Chest X-ray. View position: AP
Patient age: 58
Patient sex: M
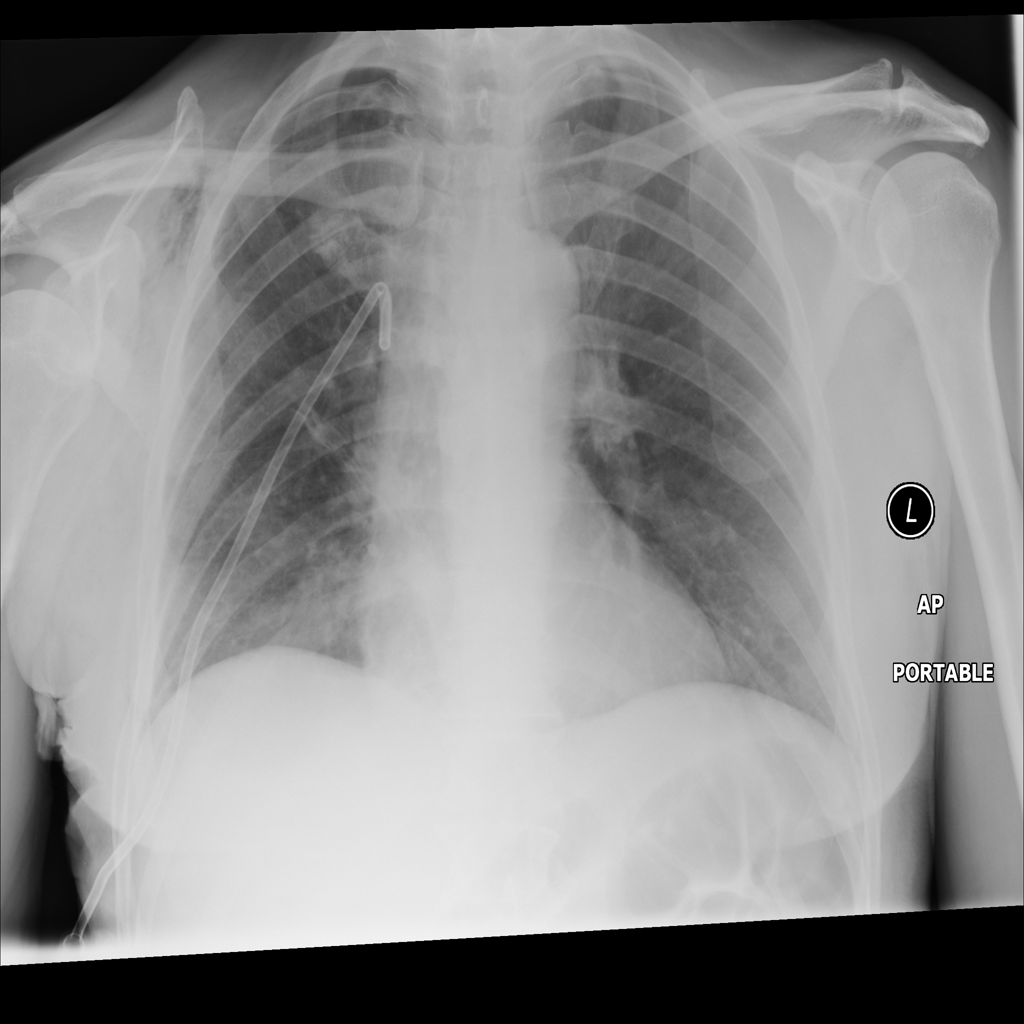
Finding: Pneumothorax